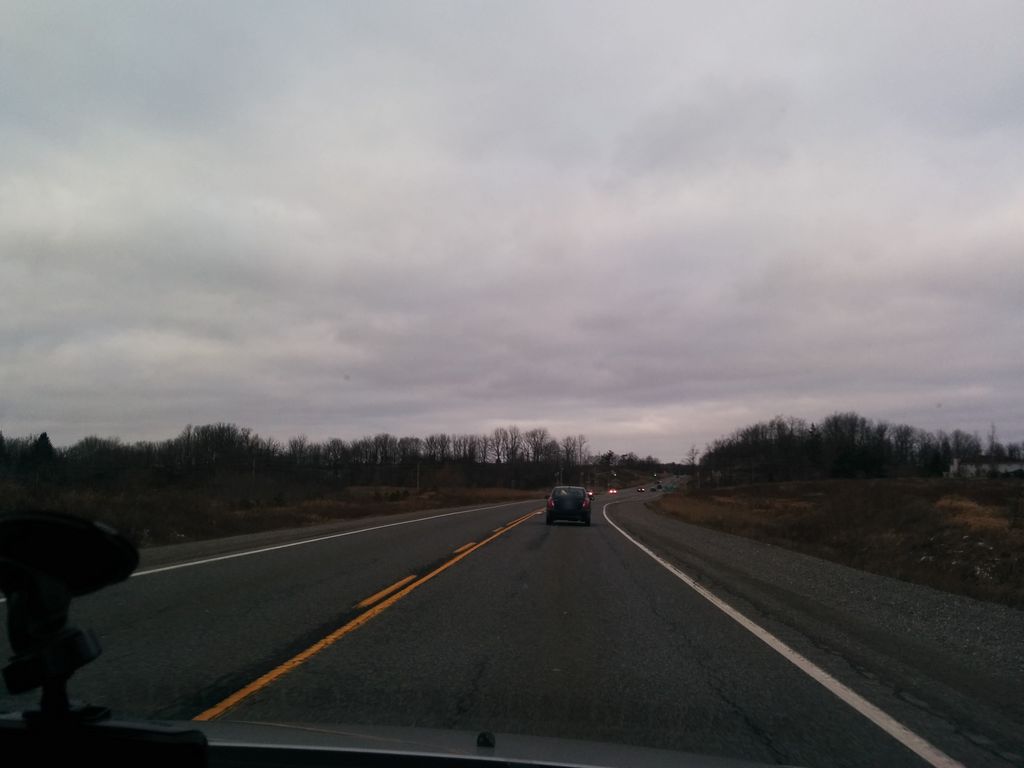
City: hamilton